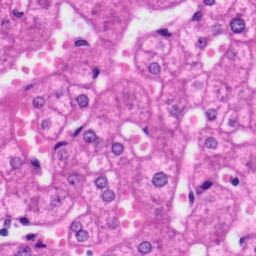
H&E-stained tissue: Liver